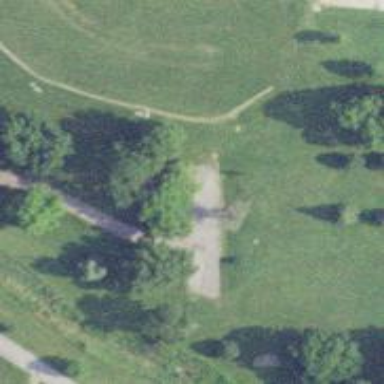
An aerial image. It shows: Disc golf course.